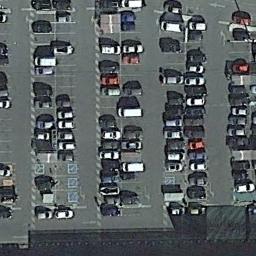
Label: parking_lot